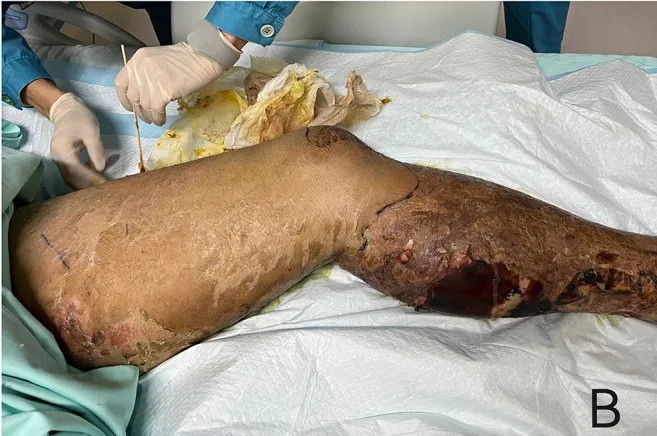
Clinical presentation of the patient. (B) Three days after admission, the area of redness and swelling of the left lower limb gradually spread to the root of the thigh and perineum.
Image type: medical_photograph (other_medical_photograph)